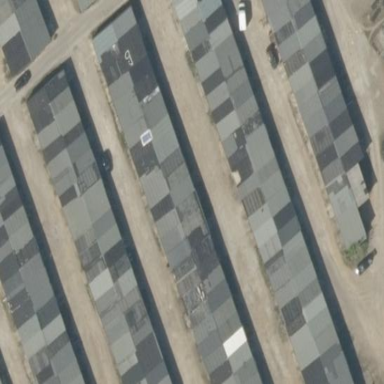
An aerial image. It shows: Group of garages.